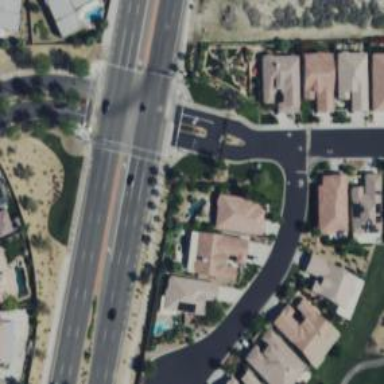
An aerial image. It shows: Residential road.